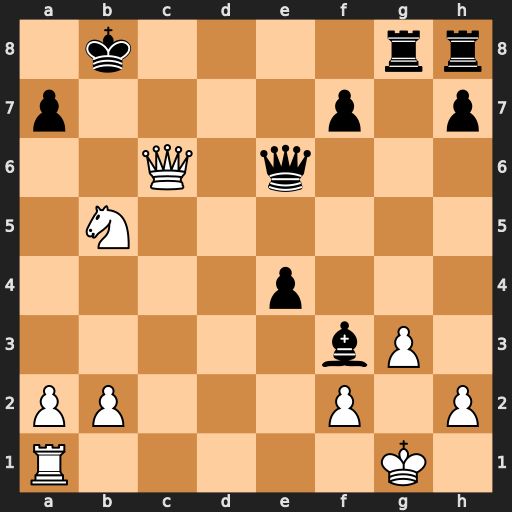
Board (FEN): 1k4rr/p4p1p/2Q1q3/1N6/4p3/5bP1/PP3P1P/R5K1
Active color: w
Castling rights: -
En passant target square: -
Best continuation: Qc7+ Ka8 Qxa7#